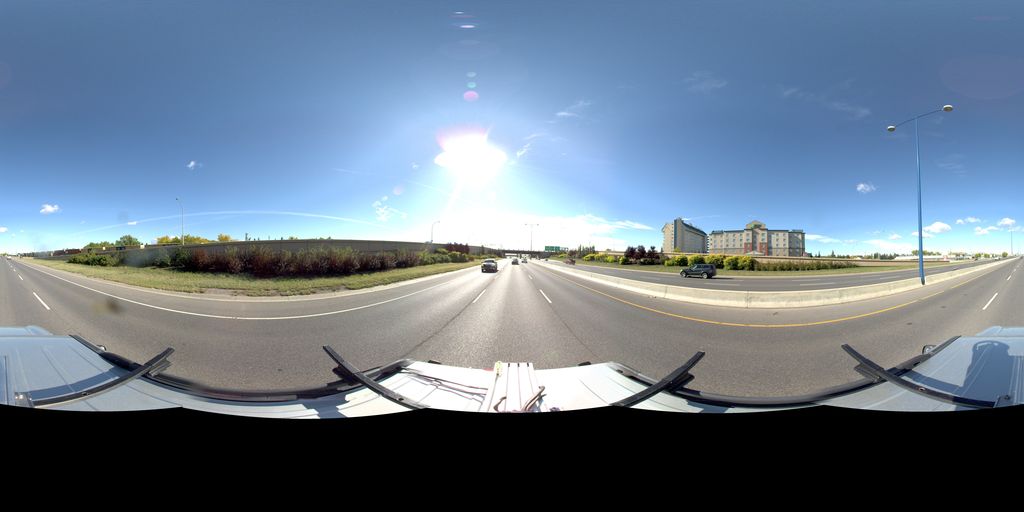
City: edmonton